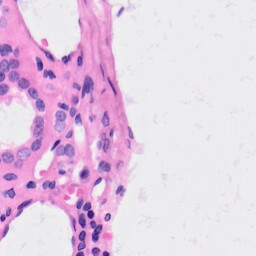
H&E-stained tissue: Kidney